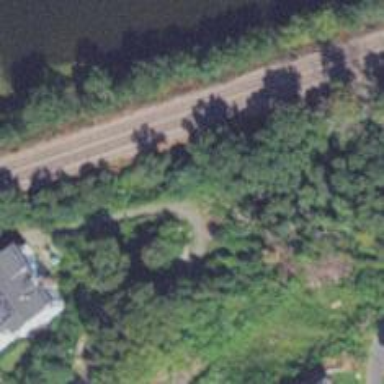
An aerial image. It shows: Disused railway.